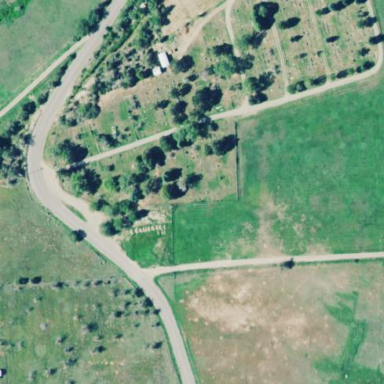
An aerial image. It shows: Cemetery.